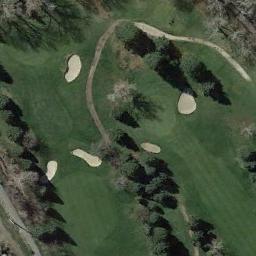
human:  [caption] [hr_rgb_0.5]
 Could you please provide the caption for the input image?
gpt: There are a few bunkers and a few paths on the large green lawn on the golf course and many trees .

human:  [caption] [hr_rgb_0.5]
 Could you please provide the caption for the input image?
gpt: There are many trees near the golf course .

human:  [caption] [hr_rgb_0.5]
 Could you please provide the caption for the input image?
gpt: There are four rows of red houses and two lakes .

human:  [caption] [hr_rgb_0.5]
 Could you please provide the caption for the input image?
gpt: The golf course has some putting greens, Fairways, Barrier trees and sandpits and a road goes through the golf course .

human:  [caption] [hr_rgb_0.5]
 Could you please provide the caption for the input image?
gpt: There are five bunkers and some green trees on the golf course .